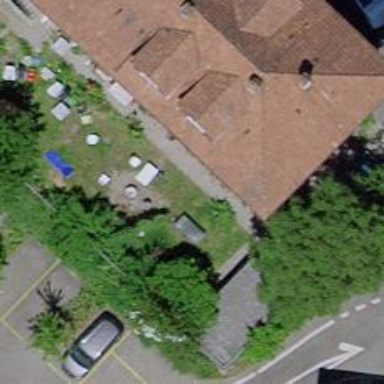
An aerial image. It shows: Shed.